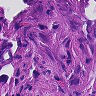
Metastatic tissue present: yes